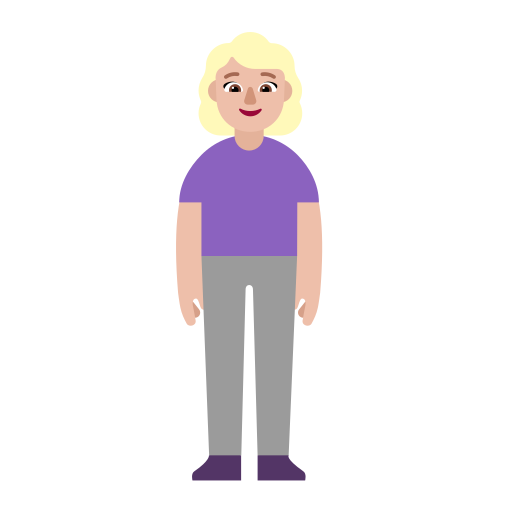
woman standing flat  light